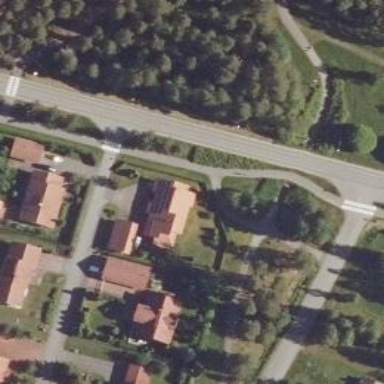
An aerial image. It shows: Cycleway.